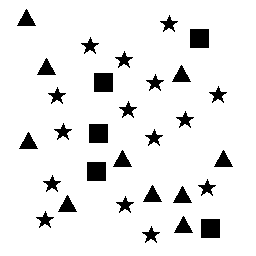
Squares: 5
Triangles: 10
Stars: 15
Total shapes: 30